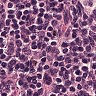
Metastatic tissue present: no